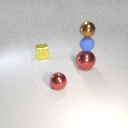
small red metal sphere to the left of large red metal sphere